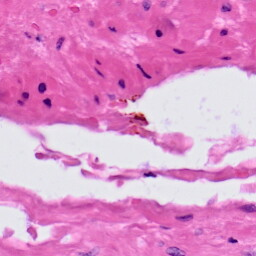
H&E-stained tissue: Prostate